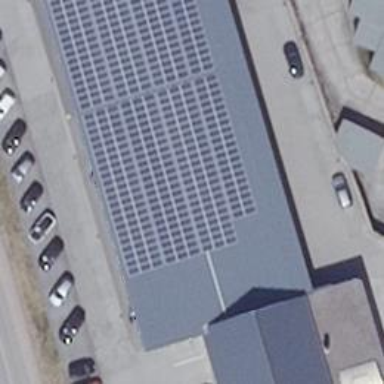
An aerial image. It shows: Commercial building with car shop.